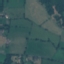
Label: Pasture